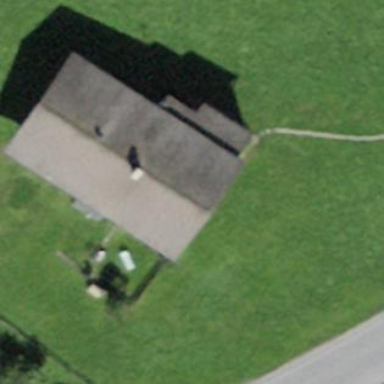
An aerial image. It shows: Building with tiled roof.